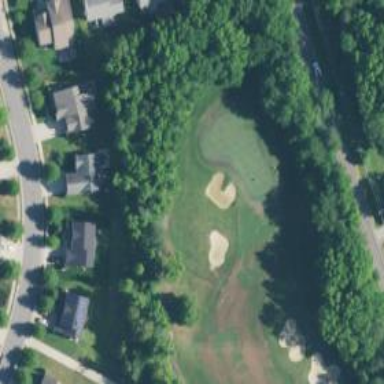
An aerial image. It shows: Service road used as golf cart path.